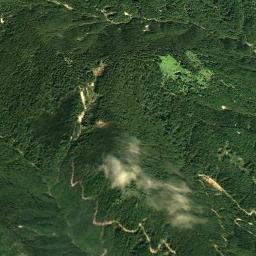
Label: mountain